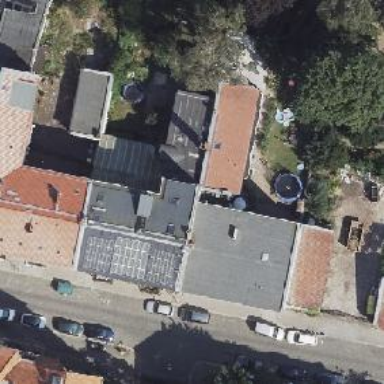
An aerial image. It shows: Unique apartment building with double saltbox roof shape.